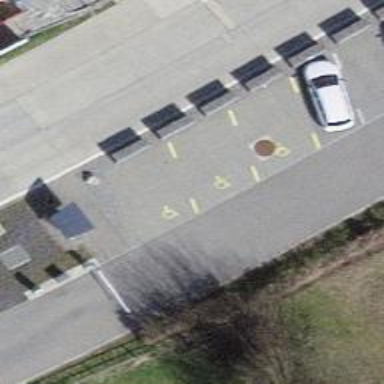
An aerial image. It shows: Parking space designated for disabled individuals.